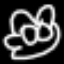
Label: frog